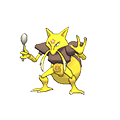
Pok\u00e9mon: kadabra